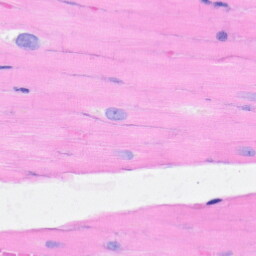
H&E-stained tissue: Heart